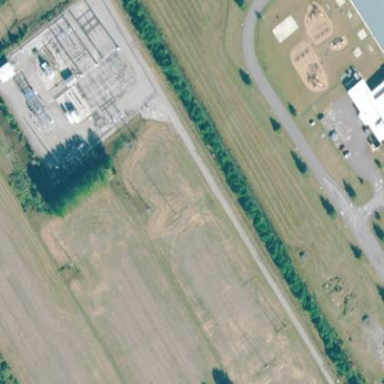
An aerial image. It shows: Distribution power substation secured by fence.